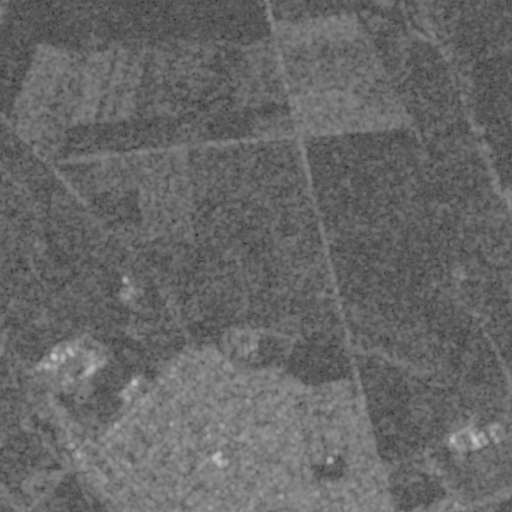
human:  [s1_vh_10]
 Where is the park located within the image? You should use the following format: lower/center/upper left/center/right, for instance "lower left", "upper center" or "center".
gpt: The park is located in the lower right of the image.
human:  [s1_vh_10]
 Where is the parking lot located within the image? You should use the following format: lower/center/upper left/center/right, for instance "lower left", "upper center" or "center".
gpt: The parking lot is located in the center left of the image.
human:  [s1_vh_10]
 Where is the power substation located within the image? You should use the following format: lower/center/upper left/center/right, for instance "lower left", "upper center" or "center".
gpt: The power substation is located in the lower right of the image.
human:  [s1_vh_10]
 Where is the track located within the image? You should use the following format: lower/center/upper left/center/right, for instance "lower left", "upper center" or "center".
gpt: The track is located in the lower right of the image.
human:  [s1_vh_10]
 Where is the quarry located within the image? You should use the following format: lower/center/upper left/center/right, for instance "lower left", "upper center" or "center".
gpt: There is no quarry in the image.

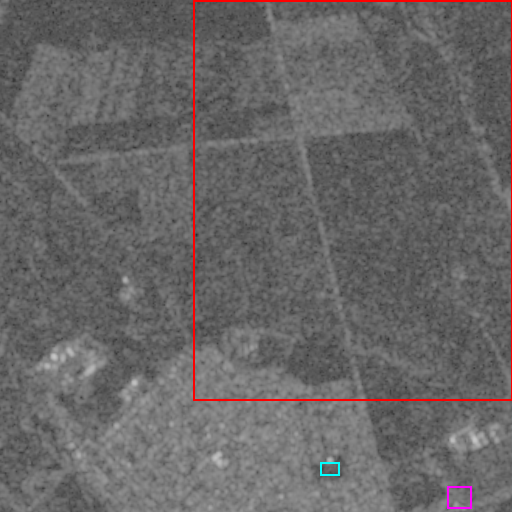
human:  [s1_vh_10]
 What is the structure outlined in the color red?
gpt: The structure outlined in red is a crop field.
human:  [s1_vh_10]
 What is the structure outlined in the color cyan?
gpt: The structure outlined in cyan is a park.
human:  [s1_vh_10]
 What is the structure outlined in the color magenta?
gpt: The structure outlined in magenta is a power substation.
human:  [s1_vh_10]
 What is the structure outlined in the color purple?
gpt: There is no purple outline.